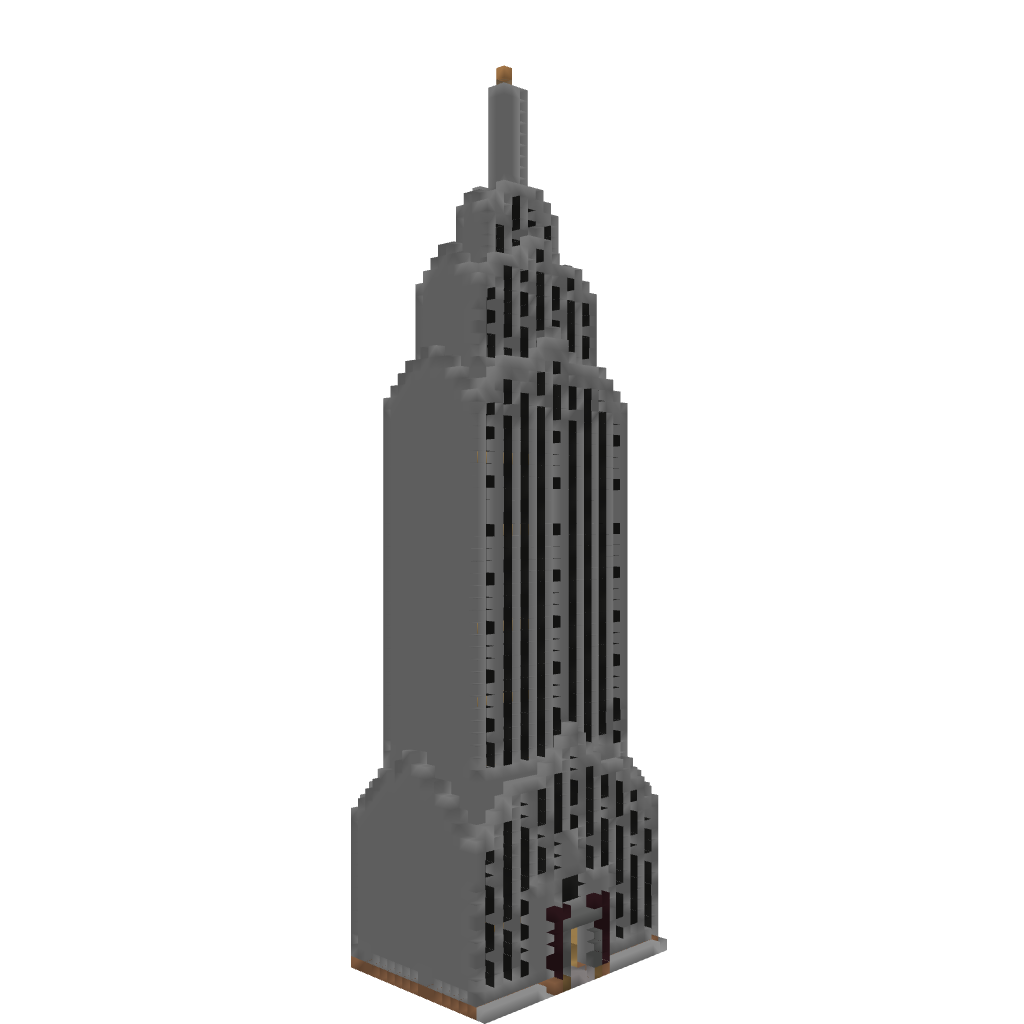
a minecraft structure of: Empire State Building *Medium*